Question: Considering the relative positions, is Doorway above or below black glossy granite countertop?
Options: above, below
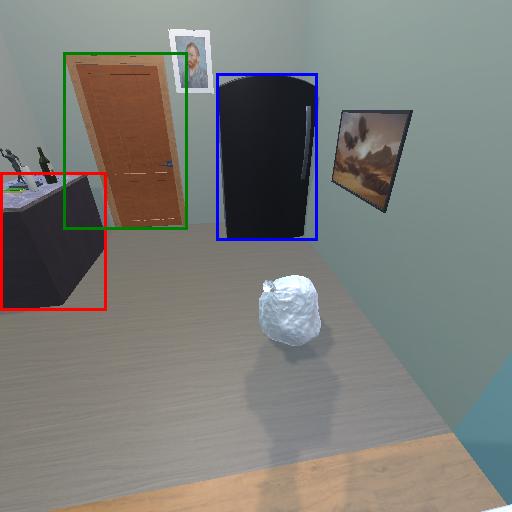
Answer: above